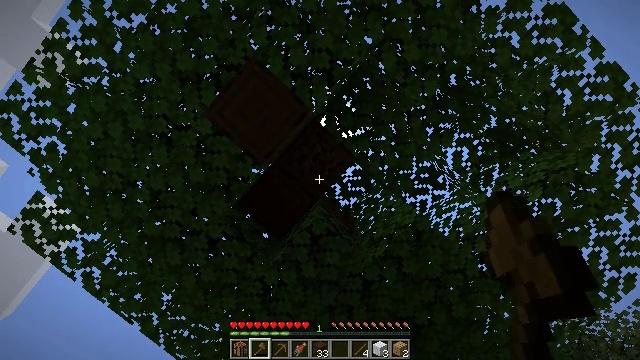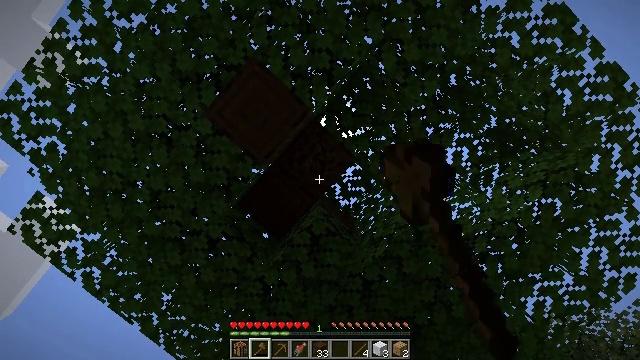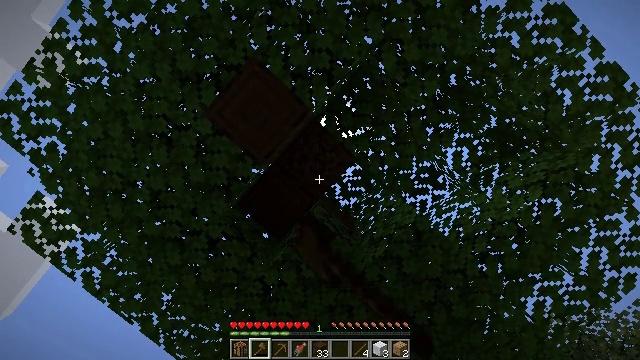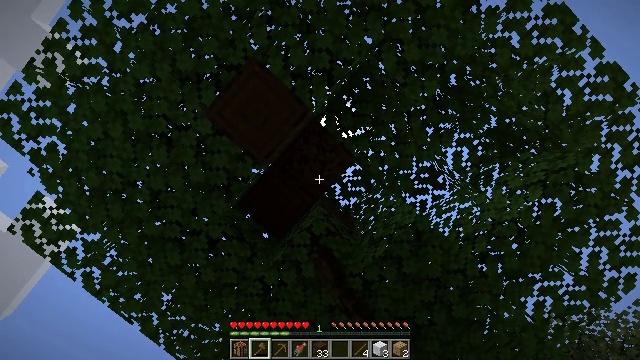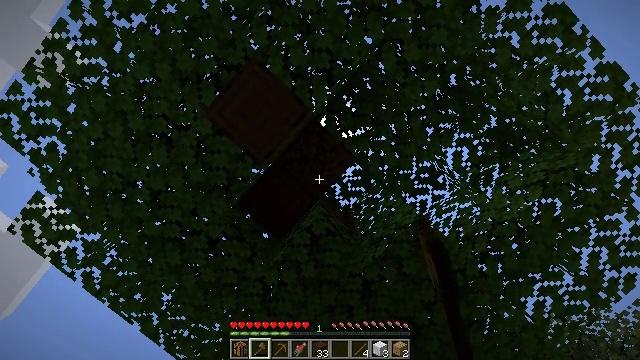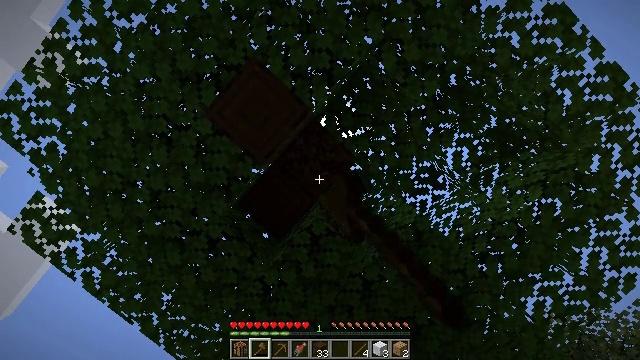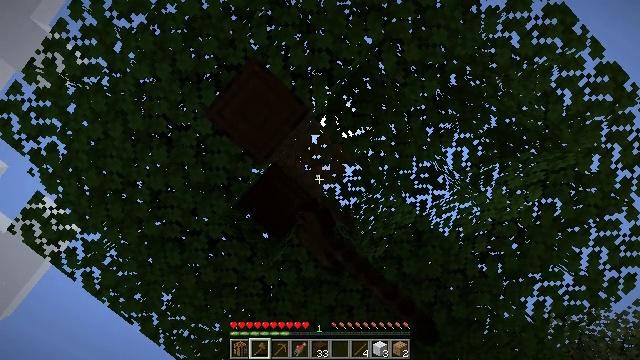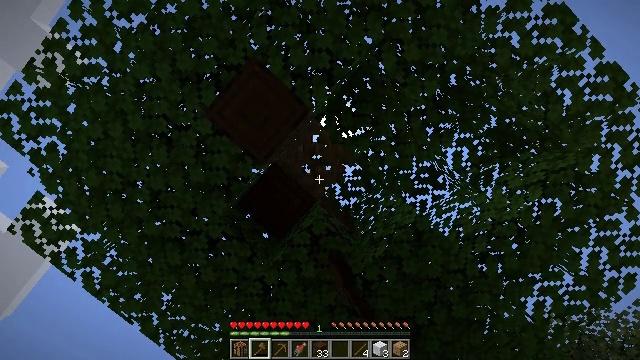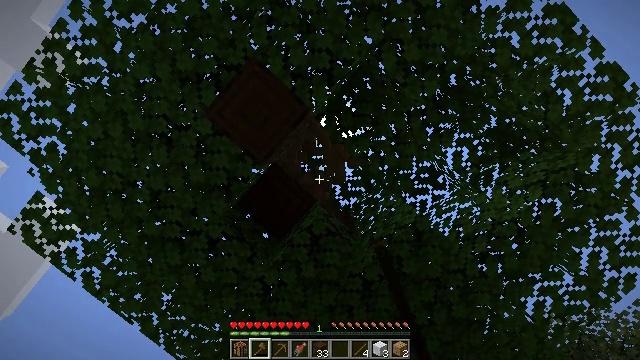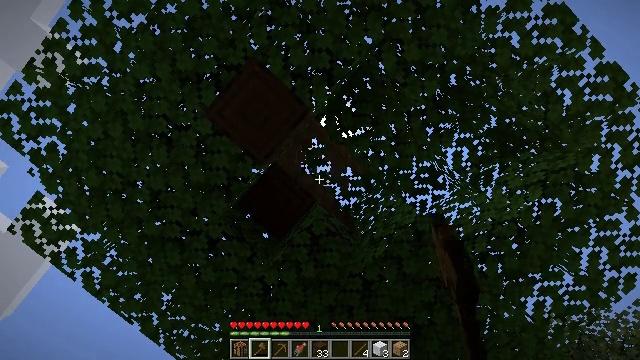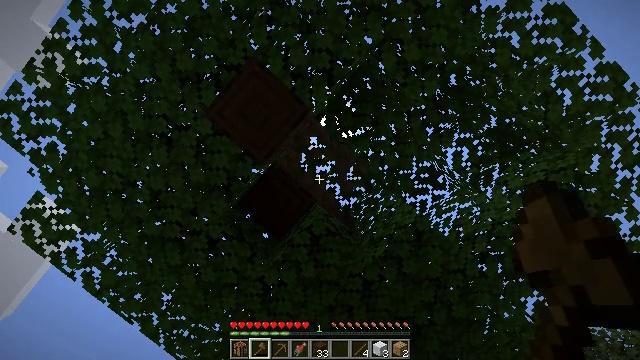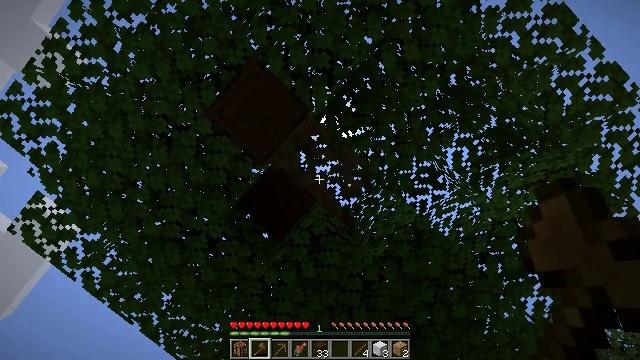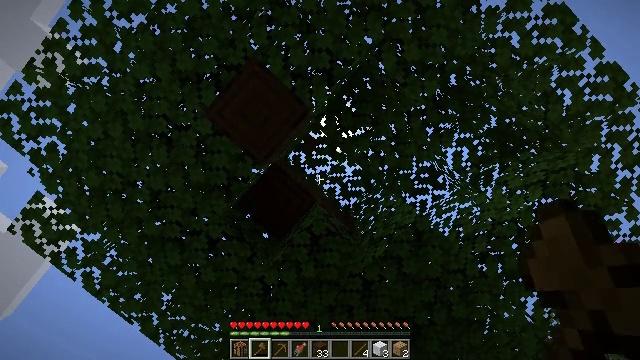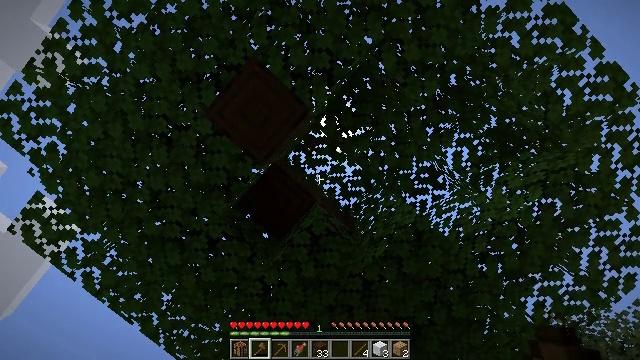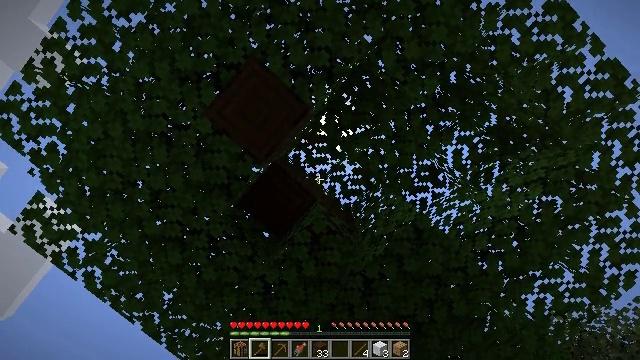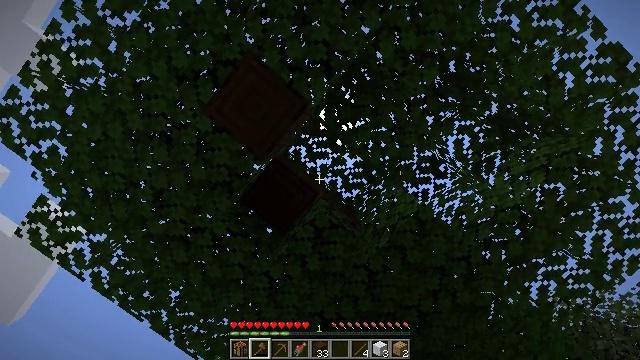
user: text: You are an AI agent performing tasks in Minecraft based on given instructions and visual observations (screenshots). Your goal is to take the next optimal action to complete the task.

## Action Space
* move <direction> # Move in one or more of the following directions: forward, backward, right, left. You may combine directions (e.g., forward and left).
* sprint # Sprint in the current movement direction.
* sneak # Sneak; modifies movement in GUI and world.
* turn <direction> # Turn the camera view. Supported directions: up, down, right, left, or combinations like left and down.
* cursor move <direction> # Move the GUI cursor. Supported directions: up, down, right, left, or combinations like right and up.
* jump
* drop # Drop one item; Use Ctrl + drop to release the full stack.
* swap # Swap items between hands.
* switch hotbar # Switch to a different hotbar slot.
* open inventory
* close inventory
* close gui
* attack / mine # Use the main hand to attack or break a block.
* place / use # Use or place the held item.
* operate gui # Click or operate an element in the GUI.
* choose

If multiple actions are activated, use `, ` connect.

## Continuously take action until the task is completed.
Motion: motion action
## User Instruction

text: Break the dark oak log in the forest.
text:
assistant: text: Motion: attack / mine
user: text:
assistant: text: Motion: attack / mine
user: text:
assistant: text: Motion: attack / mine
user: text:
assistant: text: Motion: attack / mine
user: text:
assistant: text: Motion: attack / mine
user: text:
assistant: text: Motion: attack / mine
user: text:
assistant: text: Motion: attack / mine
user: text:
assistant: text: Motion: attack / mine
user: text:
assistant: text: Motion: attack / mine
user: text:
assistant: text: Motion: attack / mine
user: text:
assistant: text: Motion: attack / mine
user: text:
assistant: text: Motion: attack / mine
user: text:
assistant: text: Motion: attack / mine
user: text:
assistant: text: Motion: attack / mine
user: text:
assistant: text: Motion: turn left and down
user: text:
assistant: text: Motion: no_op
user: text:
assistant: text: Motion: no_op
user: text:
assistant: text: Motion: attack / mine
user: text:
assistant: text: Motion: attack / mine
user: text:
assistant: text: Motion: attack / mine
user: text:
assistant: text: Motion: attack / mine
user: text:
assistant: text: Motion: attack / mine
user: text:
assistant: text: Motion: attack / mine
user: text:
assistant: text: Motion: attack / mine
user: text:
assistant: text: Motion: attack / mine
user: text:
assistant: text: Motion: turn left
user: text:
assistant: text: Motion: turn left and down
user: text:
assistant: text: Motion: turn left and down
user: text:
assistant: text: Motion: turn left and down
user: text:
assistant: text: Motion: no_op